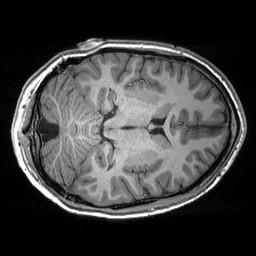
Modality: T1w
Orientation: axial
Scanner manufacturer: siemens
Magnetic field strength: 3 T
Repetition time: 2.53 s
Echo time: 0.00288 s